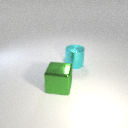
large cyan metal cylinder behind large green metal cube